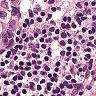
Metastatic tissue present: yes